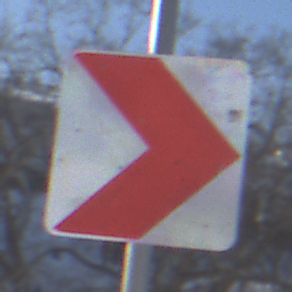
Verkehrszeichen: RichtungstafelnInKurvenKleinLinks
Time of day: MorningAfternoon
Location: Outdoor (Nature)
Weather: PartlyCloudy
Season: Winter
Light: Natural